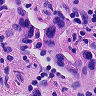
Metastatic tissue present: yes